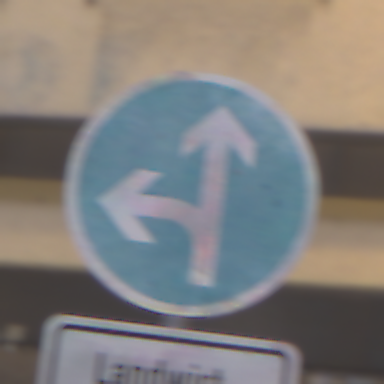
Verkehrszeichen: VorgeschriebeneFahrtrichtungGeradeausOderLinks
Zusatzzeichen unten: BesondereFahrzeugeUndTransportgueter6
Umgebung: Outdoor, Urban
Tageszeit: Night
Wetter: Overcast
Licht: Artificial
Jahreszeit: Winter
Kontrast: MediumContrast